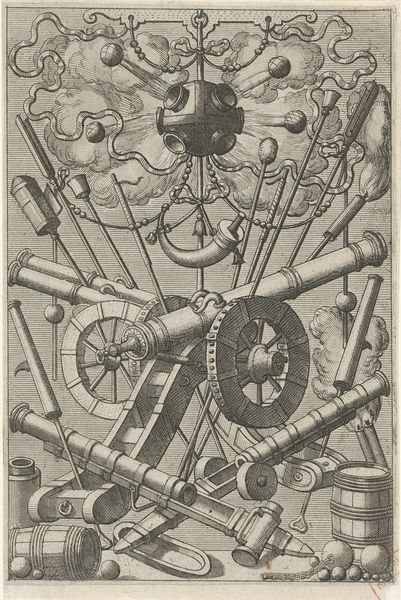
Titel: Vlakdecoratie, bestaande uit een wapentrofee
Künstler: Johannes of Lucas van Doetechum
Standort: Amsterdam
Institution: Rijksmuseum
Schlagwörter: gravure, armes, modèle, canon, métal, proje